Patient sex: M
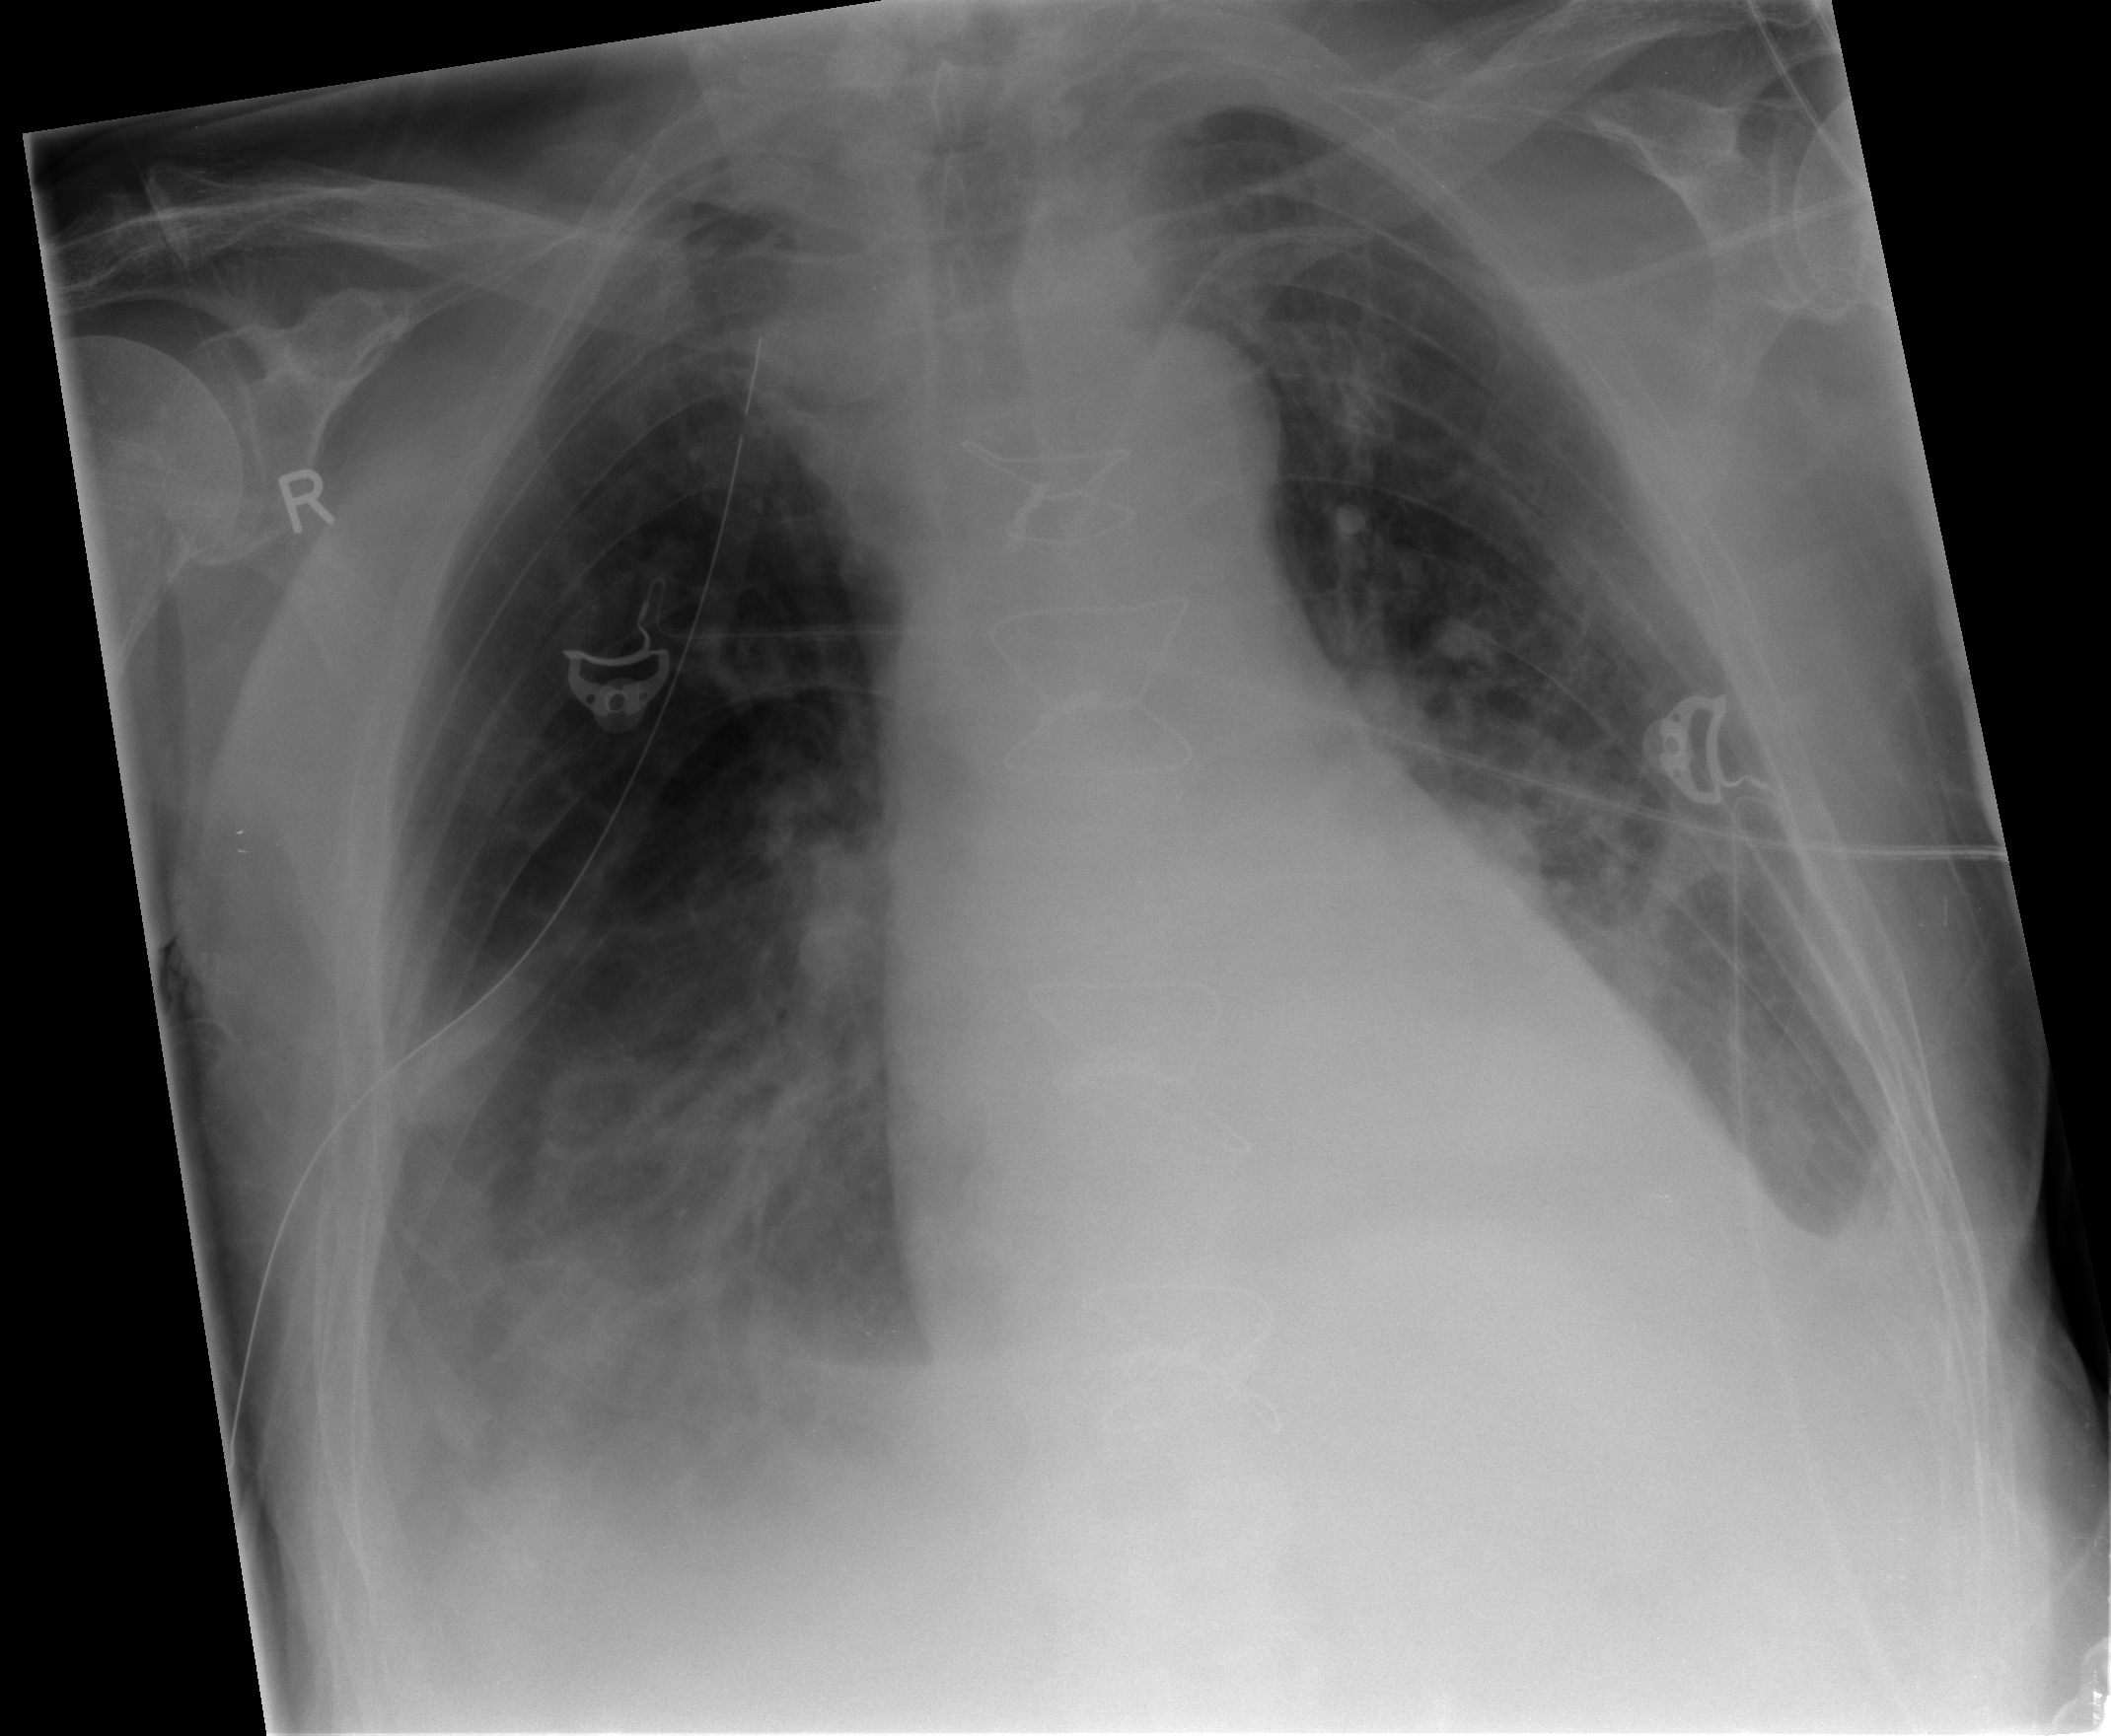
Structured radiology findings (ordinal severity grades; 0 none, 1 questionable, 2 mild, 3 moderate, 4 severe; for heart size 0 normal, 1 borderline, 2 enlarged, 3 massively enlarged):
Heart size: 2
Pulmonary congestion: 3
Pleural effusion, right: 3
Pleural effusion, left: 2
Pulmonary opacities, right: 1
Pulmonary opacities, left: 1
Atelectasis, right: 2
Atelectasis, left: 2